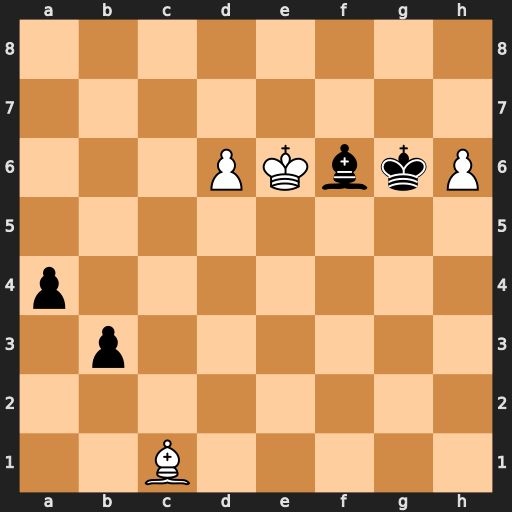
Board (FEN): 8/8/3PKbkP/8/p7/1p6/8/2B5
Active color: w
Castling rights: -
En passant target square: -
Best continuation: h7 b2 Bxb2